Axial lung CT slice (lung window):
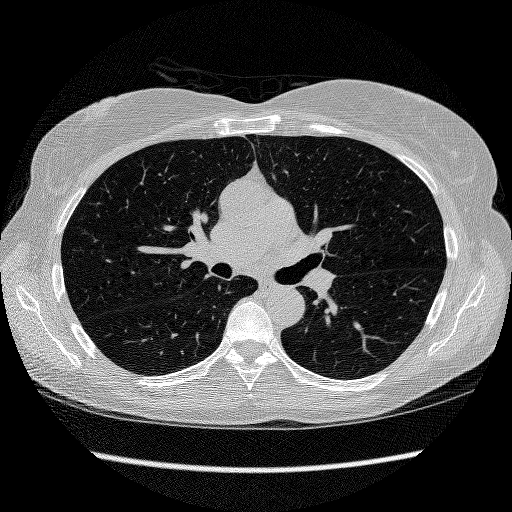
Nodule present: no